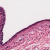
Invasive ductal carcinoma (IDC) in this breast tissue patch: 0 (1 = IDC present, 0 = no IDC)